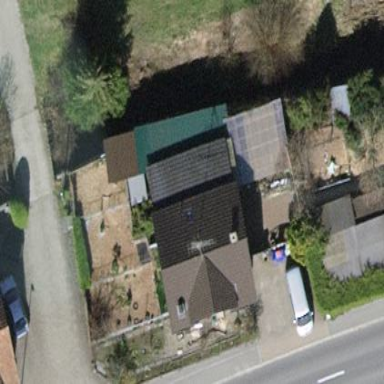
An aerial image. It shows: Detached building.